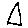
Label: triangle